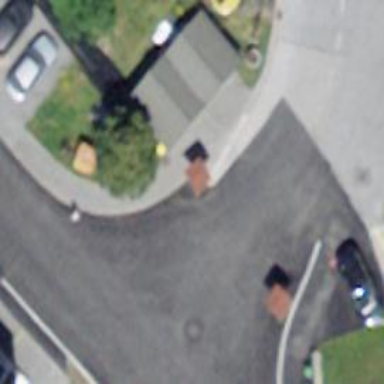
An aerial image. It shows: Post box.